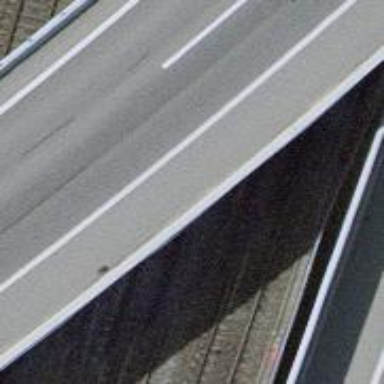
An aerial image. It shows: Railway bridge with electrified tracks and single contact line.